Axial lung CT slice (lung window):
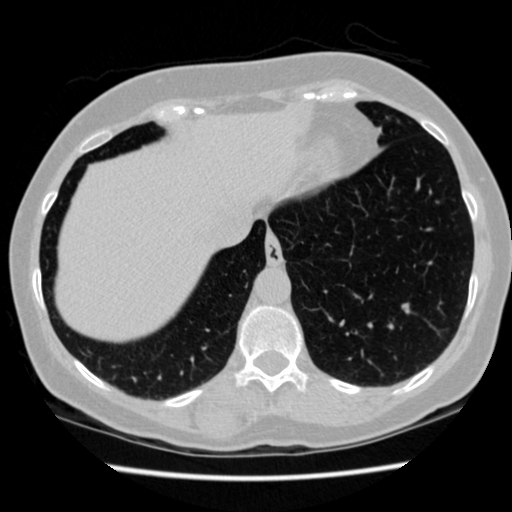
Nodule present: no